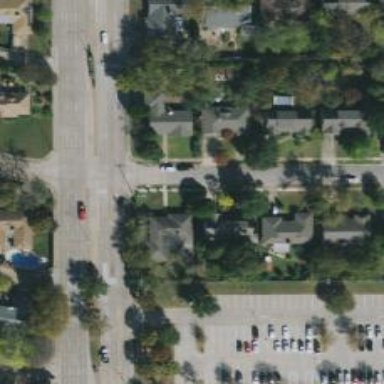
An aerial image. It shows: Residential road with asphalt surface. Sidewalk is present on the left side.